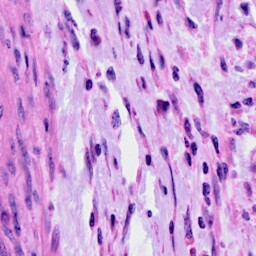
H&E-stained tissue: Cervix